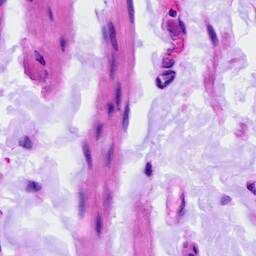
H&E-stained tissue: Ovarian